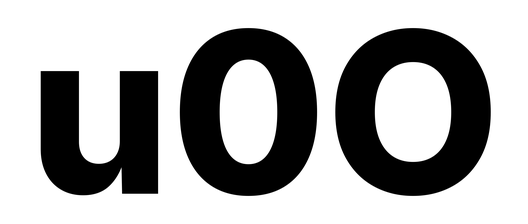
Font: Inter_ExtraBold